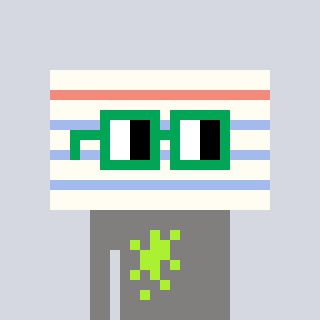
a pixel art character with square green glasses, a empty notebook page-shaped head and a bluegrey-colored body on a cool background